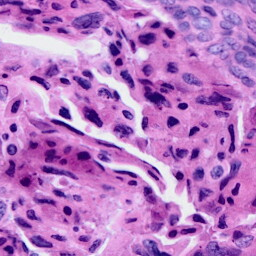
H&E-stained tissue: Cervix